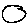
Label: circle